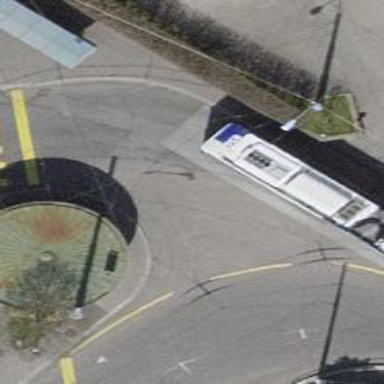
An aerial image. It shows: Trolleybus stop position for public transport.